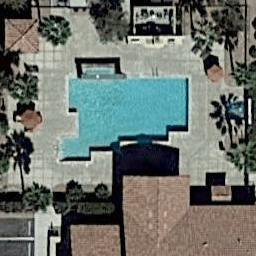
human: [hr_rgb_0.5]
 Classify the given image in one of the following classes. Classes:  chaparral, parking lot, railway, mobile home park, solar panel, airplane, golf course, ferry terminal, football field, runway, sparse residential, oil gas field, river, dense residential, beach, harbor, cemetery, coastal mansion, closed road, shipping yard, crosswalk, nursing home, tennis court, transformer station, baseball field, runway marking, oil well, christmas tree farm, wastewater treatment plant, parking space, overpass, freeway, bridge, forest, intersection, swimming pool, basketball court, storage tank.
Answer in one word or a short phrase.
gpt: swimming pool